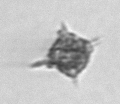
Label: Dictyocha